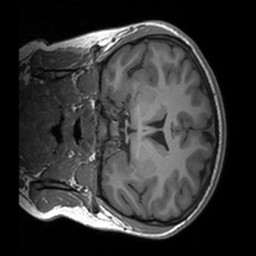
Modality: T1w
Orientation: coronal
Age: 18
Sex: female
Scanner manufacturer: siemens
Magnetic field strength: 3 T
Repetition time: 1.9 s
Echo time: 0.00226 s